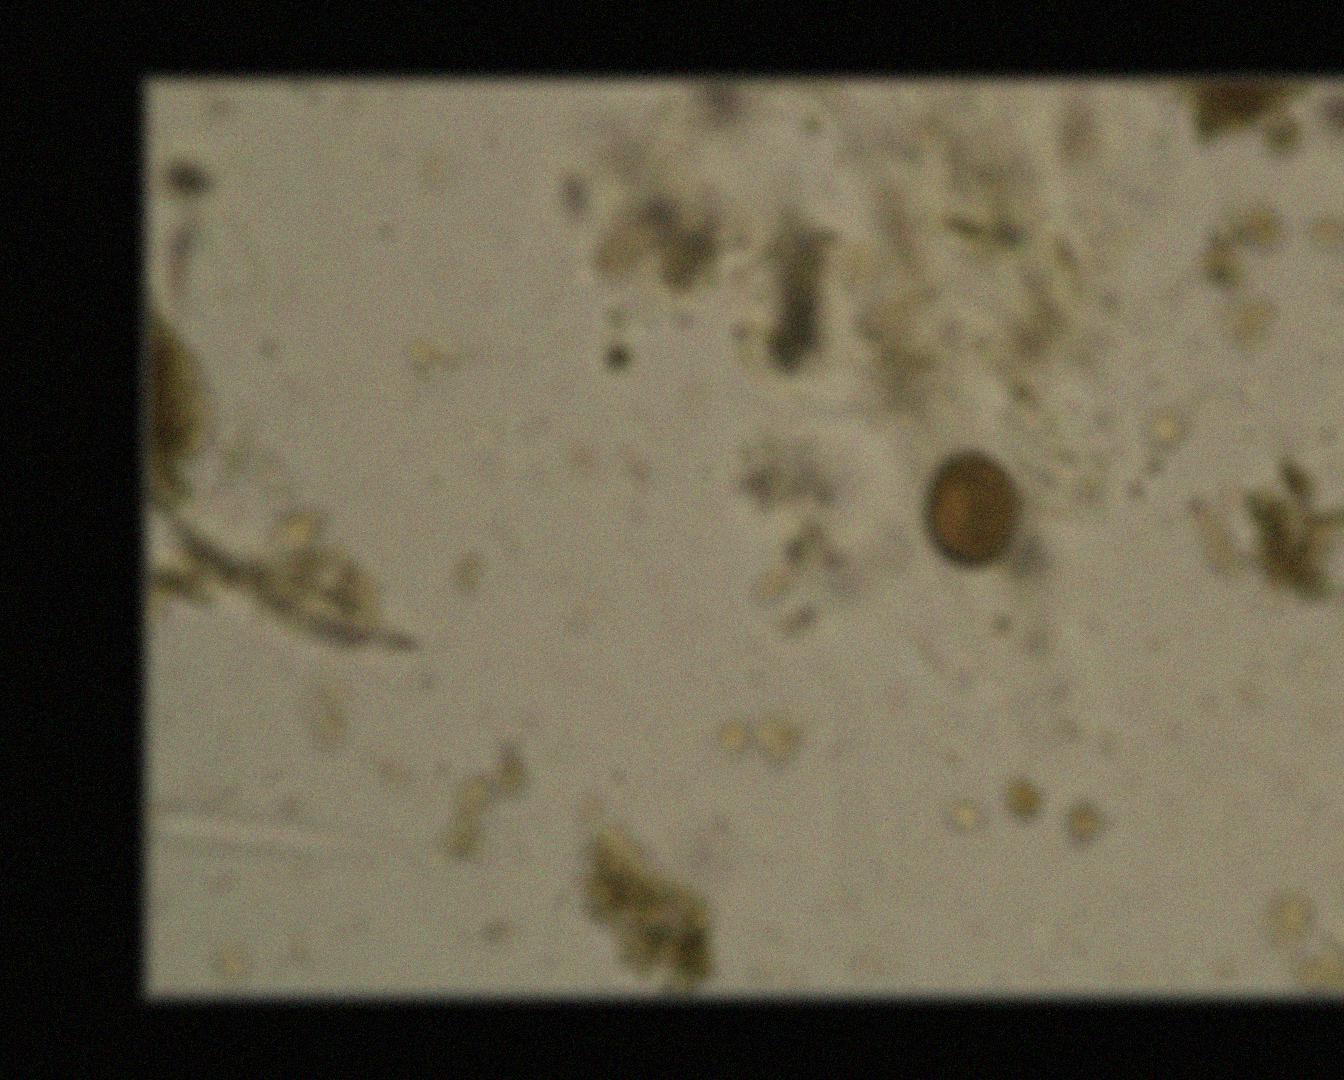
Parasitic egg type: Taenia spp. egg